Question: I'm reading and following the book "Practical Django Projects: Second Edition" and a lot of the book already is out of date to the point where an entire chapter won't work at all. Right now I'm trying to create my first flat page and I'm getting a 404 error.
I'm trying to use the built in 'django.contrib.flatpages' app and I've already created my first flatpage via the admin panel:

Here's my urls.py file:
'''
from django.conf.urls import patterns, include, url
from django.contrib import admin
admin.autodiscover()
urlpatterns = patterns('',
url(r'^admin/', include(admin.site.urls)),
(r'', include('django.contrib.flatpages.urls')) #ADDED THIS LINE FOR FLATPAGES
)
'''
Here's what I've done to my settings.py file so far:
'''
SITE_ID = 1 # REQUIRED FOR 'django.contrib.flatpages'
INSTALLED_APPS = (
'django.contrib.admin',
'django.contrib.auth',
'django.contrib.contenttypes',
'django.contrib.sessions',
'django.contrib.messages',
'django.contrib.staticfiles',
'django.contrib.sites',
'django.contrib.flatpages', # ADDED FOR FLATPAGES
'south',
)
MIDDLEWARE_CLASSES = (
'django.contrib.sessions.middleware.SessionMiddleware',
'django.middleware.common.CommonMiddleware',
'django.middleware.csrf.CsrfViewMiddleware',
'django.contrib.auth.middleware.AuthenticationMiddleware',
'django.contrib.messages.middleware.MessageMiddleware',
'django.middleware.clickjacking.XFrameOptionsMiddleware',
'django.contrib.flatpages.middleware.FlatpageFallbackMiddleware', #FOR FLATPAGES
)
'''
So that's about all that I've done so far and I'm expecting a "TemplateDoesNotExist at /first-page/" when navigating to like the book says:
<URL>
But instead of that, I'm simply getting a 404 error.
Am I doing this correctly or did a new Django version depreciate the way to make flatpages?
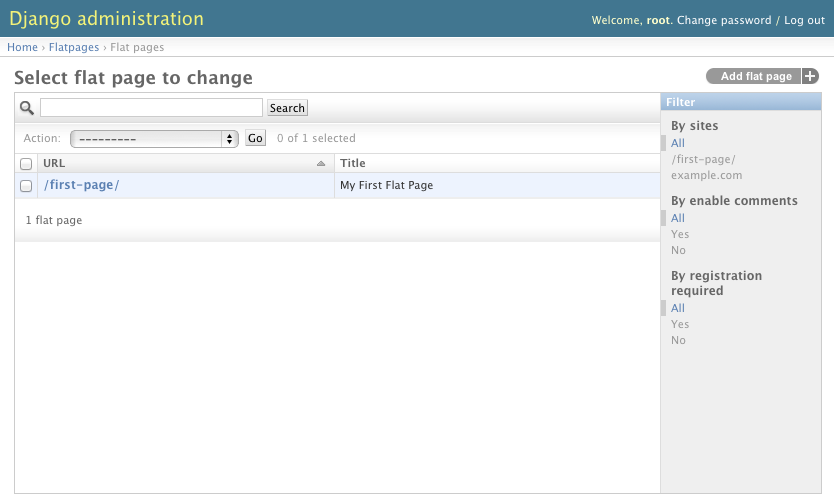
Answer: I finally figured it out, and every resource online doesn't mention this at all. They never even cover this stuff in the entire chapter from the Apress book. Hopefully everyone else from here on out doesn't have to spend 3 hours on this solution.

So the solution is, make sure that the 'SITE_ID' in the 'settings.py' file matches the number in the URL of the site when clicking "change site" in the admin panel. As you can see in the image above, for me the number is "4" which is the site ID. So my 'settings.py' should look like this:
'''
SITE_ID = 4
'''
There are many threads like this one where people just say "change it to 1", which is misleading. Make sure the number matches your site ID!